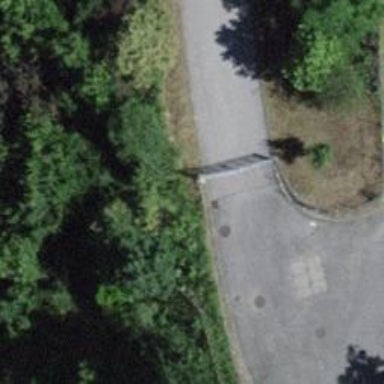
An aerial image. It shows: Gate.